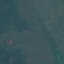
Land use / land cover class: HerbaceousVegetation